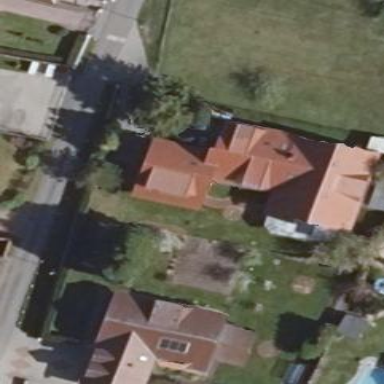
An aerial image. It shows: Simple house.